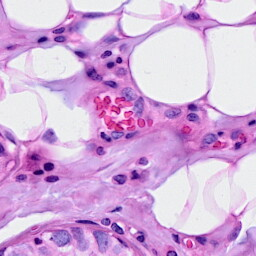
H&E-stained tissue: Breast